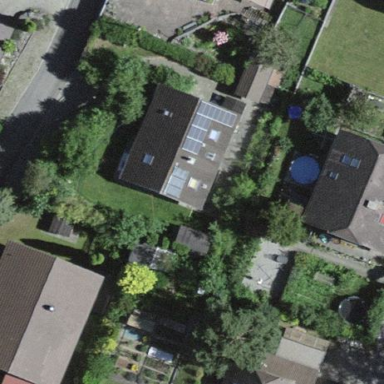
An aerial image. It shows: Residential building.